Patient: sex F, age 74
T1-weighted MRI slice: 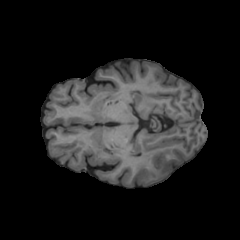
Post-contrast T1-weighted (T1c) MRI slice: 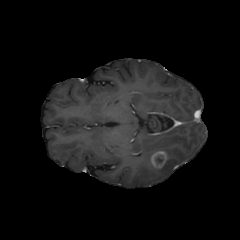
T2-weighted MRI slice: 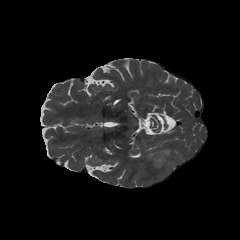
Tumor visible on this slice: yes
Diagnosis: Glioblastoma, IDH-wildtype
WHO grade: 4